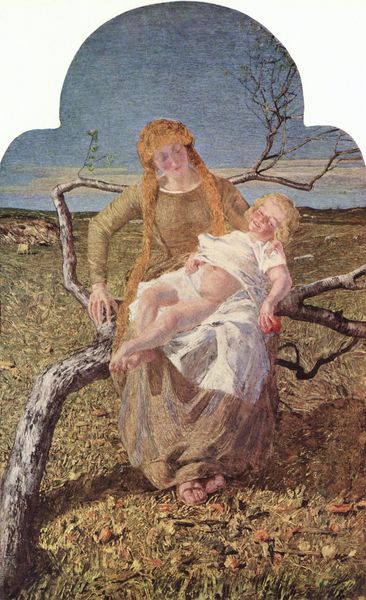
Titel: Frucht der Liebe
Künstler: Giovanni Segantini
Standort: Leipzig
Institution: Museum der Bildenden Künste
Schlagwörter: baum, blau, blätter, gemälde, hand, haut, himmel, kopf, körper, laub, nackt, schatten, schlaf, weiß, wolken, frauen, gelb, grün, landschaft, menschen, mädchen, ocker, sitzen, äste, braun, finger, frau, grau, haar, kleid, kleider, licht, blick, gras, rot, tuch, wiese, wolke, beige, malerei, symbolismus, blond, jung, arm, arme, gesicht, lang, rahmen, tod, tragen, hände, ast, baumstamm, erde, feld, gräser, horizont, natur, stamm, zweige, sonne, boden, gewand, gold, haare, sitzend, kind, mutter, tochter, locken, rosa, beine, apfel, füße, sommer, liegen, schlafen, bogen, zöpfe, trocken, wüste, kahl, geröll, blue, red, robes, white, black, dress, green, hair, sitting, woman, yellow, zopf, brown, sandalen, bauch, junge, schoß, bauchnabel, liegend, steppe, surreal, bögen, lachen, dürr, knabe, fuss, zweig, barfuß, form, lockig, altar, kleinkind, fragment, christus, jesus, pieta, thoma, apple, cloud, sky, tree, geäst, field, lap, red hair, grpn, child, feet, frühjahr, hans, grass, maria, madonna, sünde, schafe, schäferin, mother, scarf, kleeblatt, glücklich, jesuskind, ost, schafherde, bleu, gra, legs, branches, sandals, long hair, spitzentuch, lachend, sleeping, baby, muttergottes, simbolismus, mary, branch, sandels, sandles, äaste, windeln, ödniss, blonde, daughter, leicht bekleidet, infant, zoppf, haare lang, plait, toddler, plaits